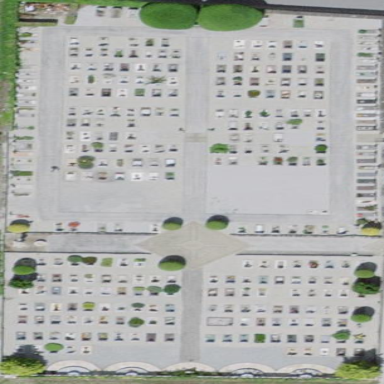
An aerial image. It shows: Graveyard.